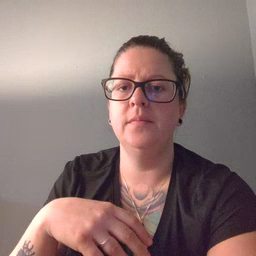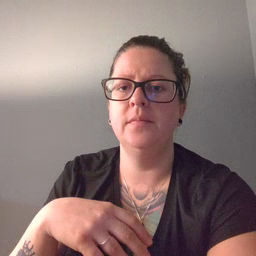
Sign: nap